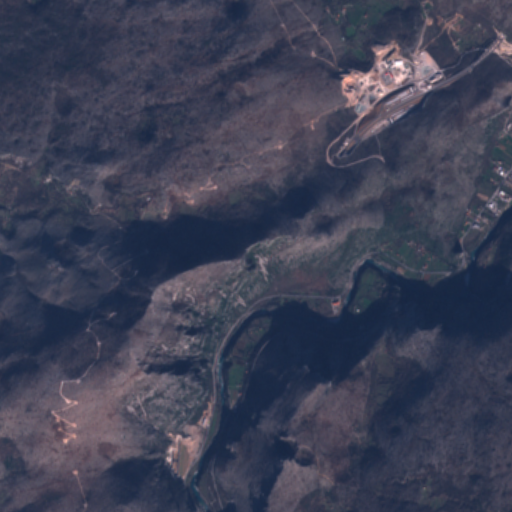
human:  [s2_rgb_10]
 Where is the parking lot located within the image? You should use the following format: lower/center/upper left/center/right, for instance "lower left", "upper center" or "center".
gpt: The parking lot is located in the center right of the image.
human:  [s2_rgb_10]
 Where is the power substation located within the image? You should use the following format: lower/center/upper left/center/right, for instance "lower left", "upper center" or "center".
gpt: The power substation is located in the upper right of the image.
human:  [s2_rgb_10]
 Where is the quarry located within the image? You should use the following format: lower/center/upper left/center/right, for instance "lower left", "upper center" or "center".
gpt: There is no quarry in the image.